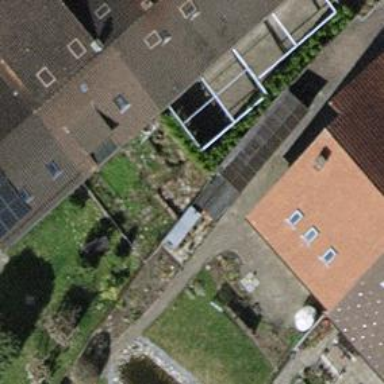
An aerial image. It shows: Terrace building.